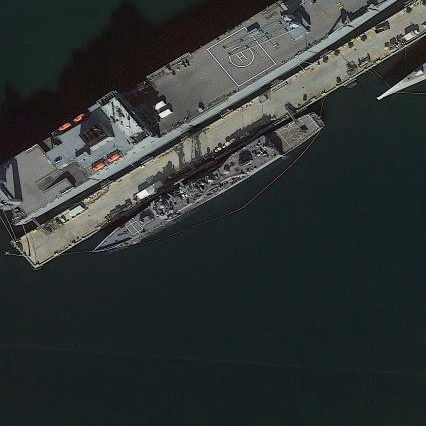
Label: Ticonderoga-class_cruiser